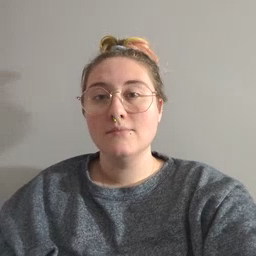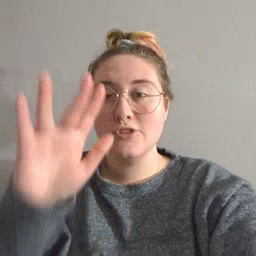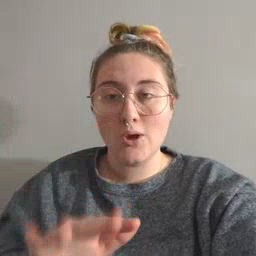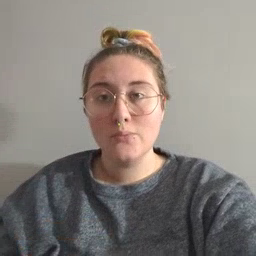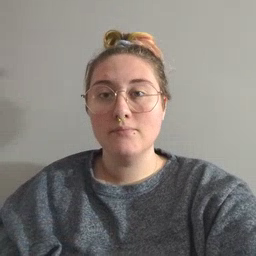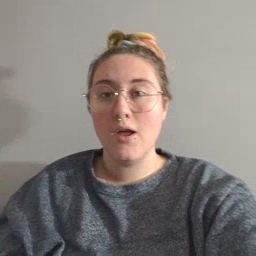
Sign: snow